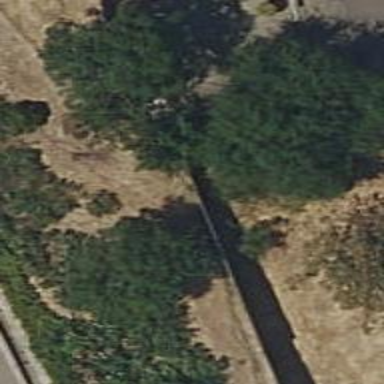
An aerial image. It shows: Retaining wall.